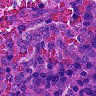
Metastatic tissue present: no